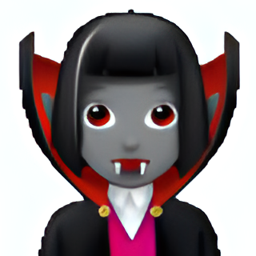
Name: vampire
Emoji: 🧛🏽
Group: People & Body
Sub-group: person-fantasy